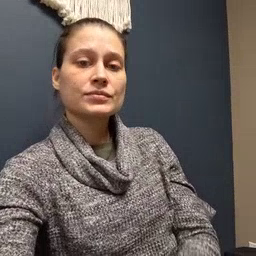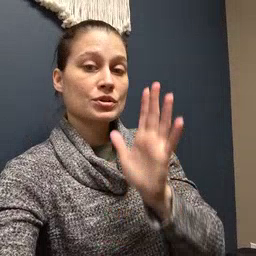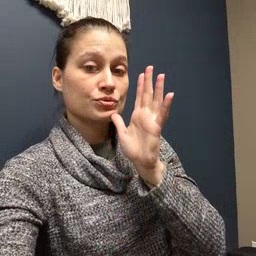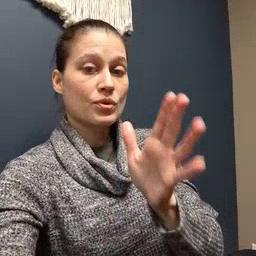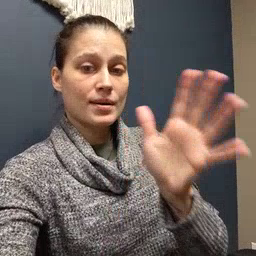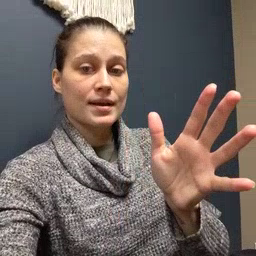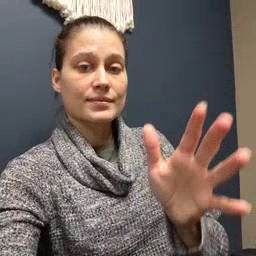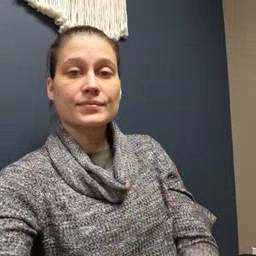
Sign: grandma